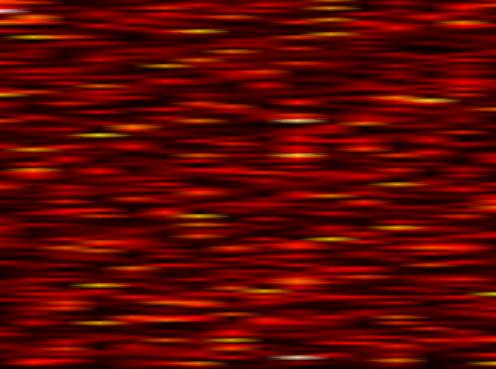
Label: FBMC